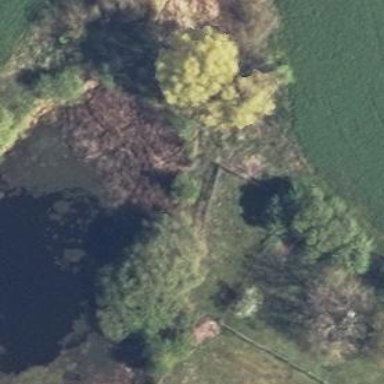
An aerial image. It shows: Reedbed in wetland area.